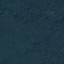
Land use / land cover: Forest